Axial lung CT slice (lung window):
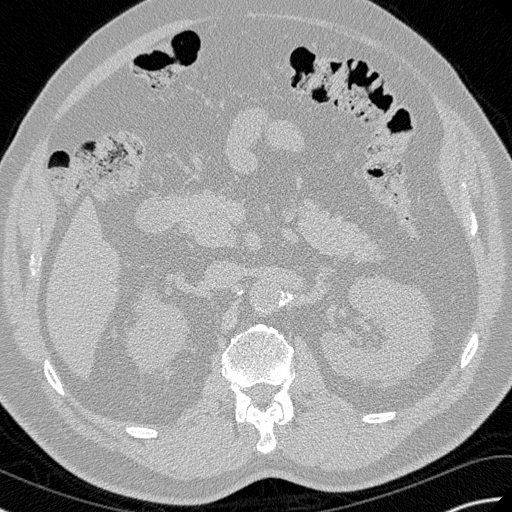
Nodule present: no